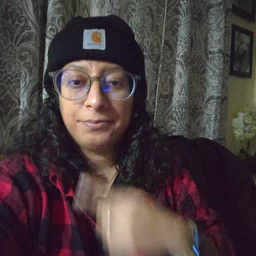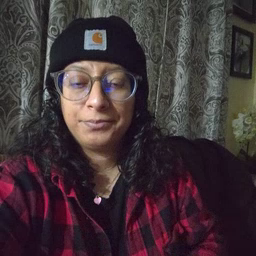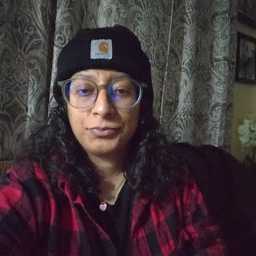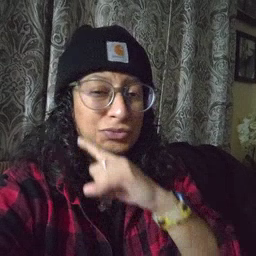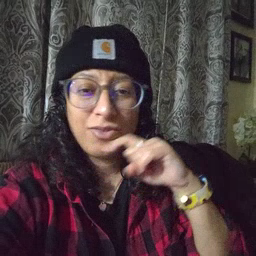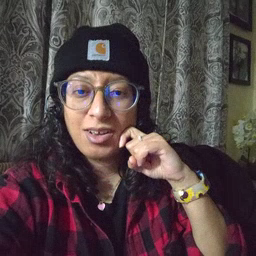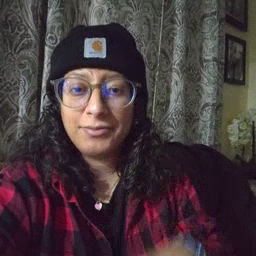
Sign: dry